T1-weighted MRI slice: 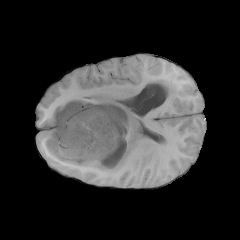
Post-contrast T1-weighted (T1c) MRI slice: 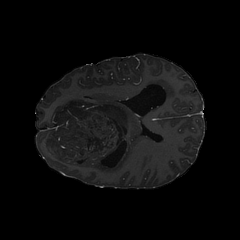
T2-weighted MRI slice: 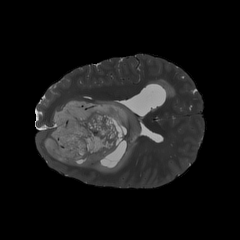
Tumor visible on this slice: yes